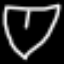
Label: diamond